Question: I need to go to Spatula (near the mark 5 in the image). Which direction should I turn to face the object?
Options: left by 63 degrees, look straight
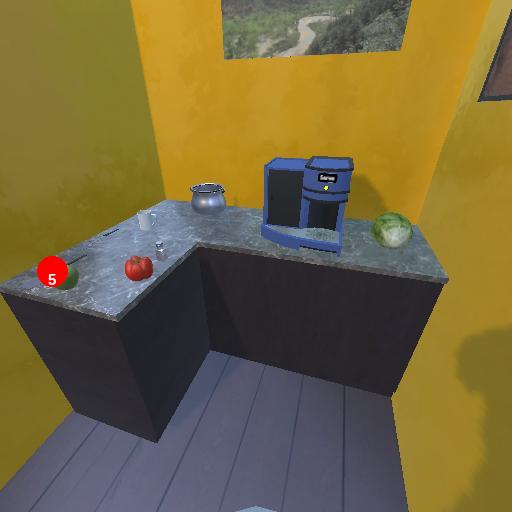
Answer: left by 63 degrees